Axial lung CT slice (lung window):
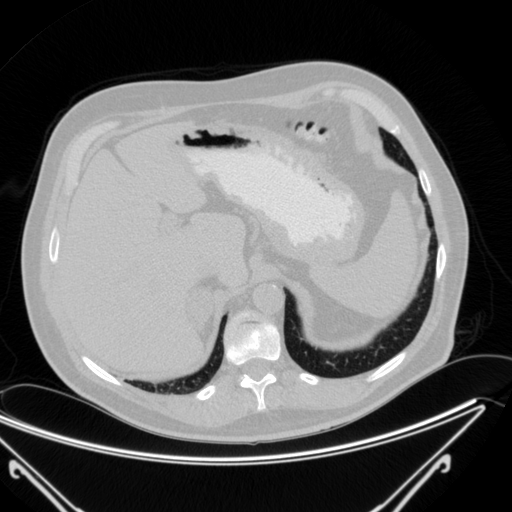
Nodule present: no